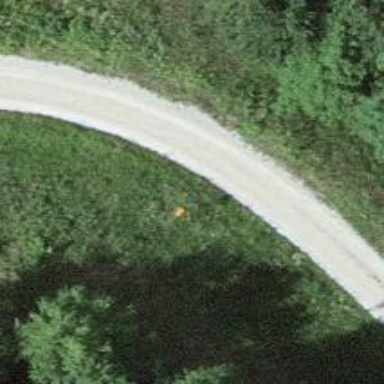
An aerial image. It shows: Orange aerial marker supported by pole.